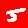
Digit: 5